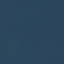
Land use / land cover: SeaLake